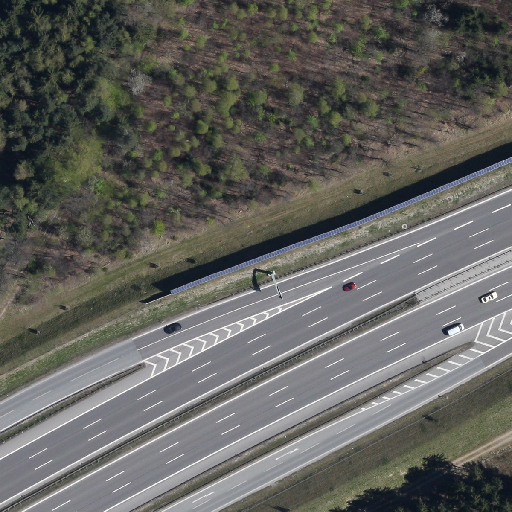
Referring expression: car